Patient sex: M
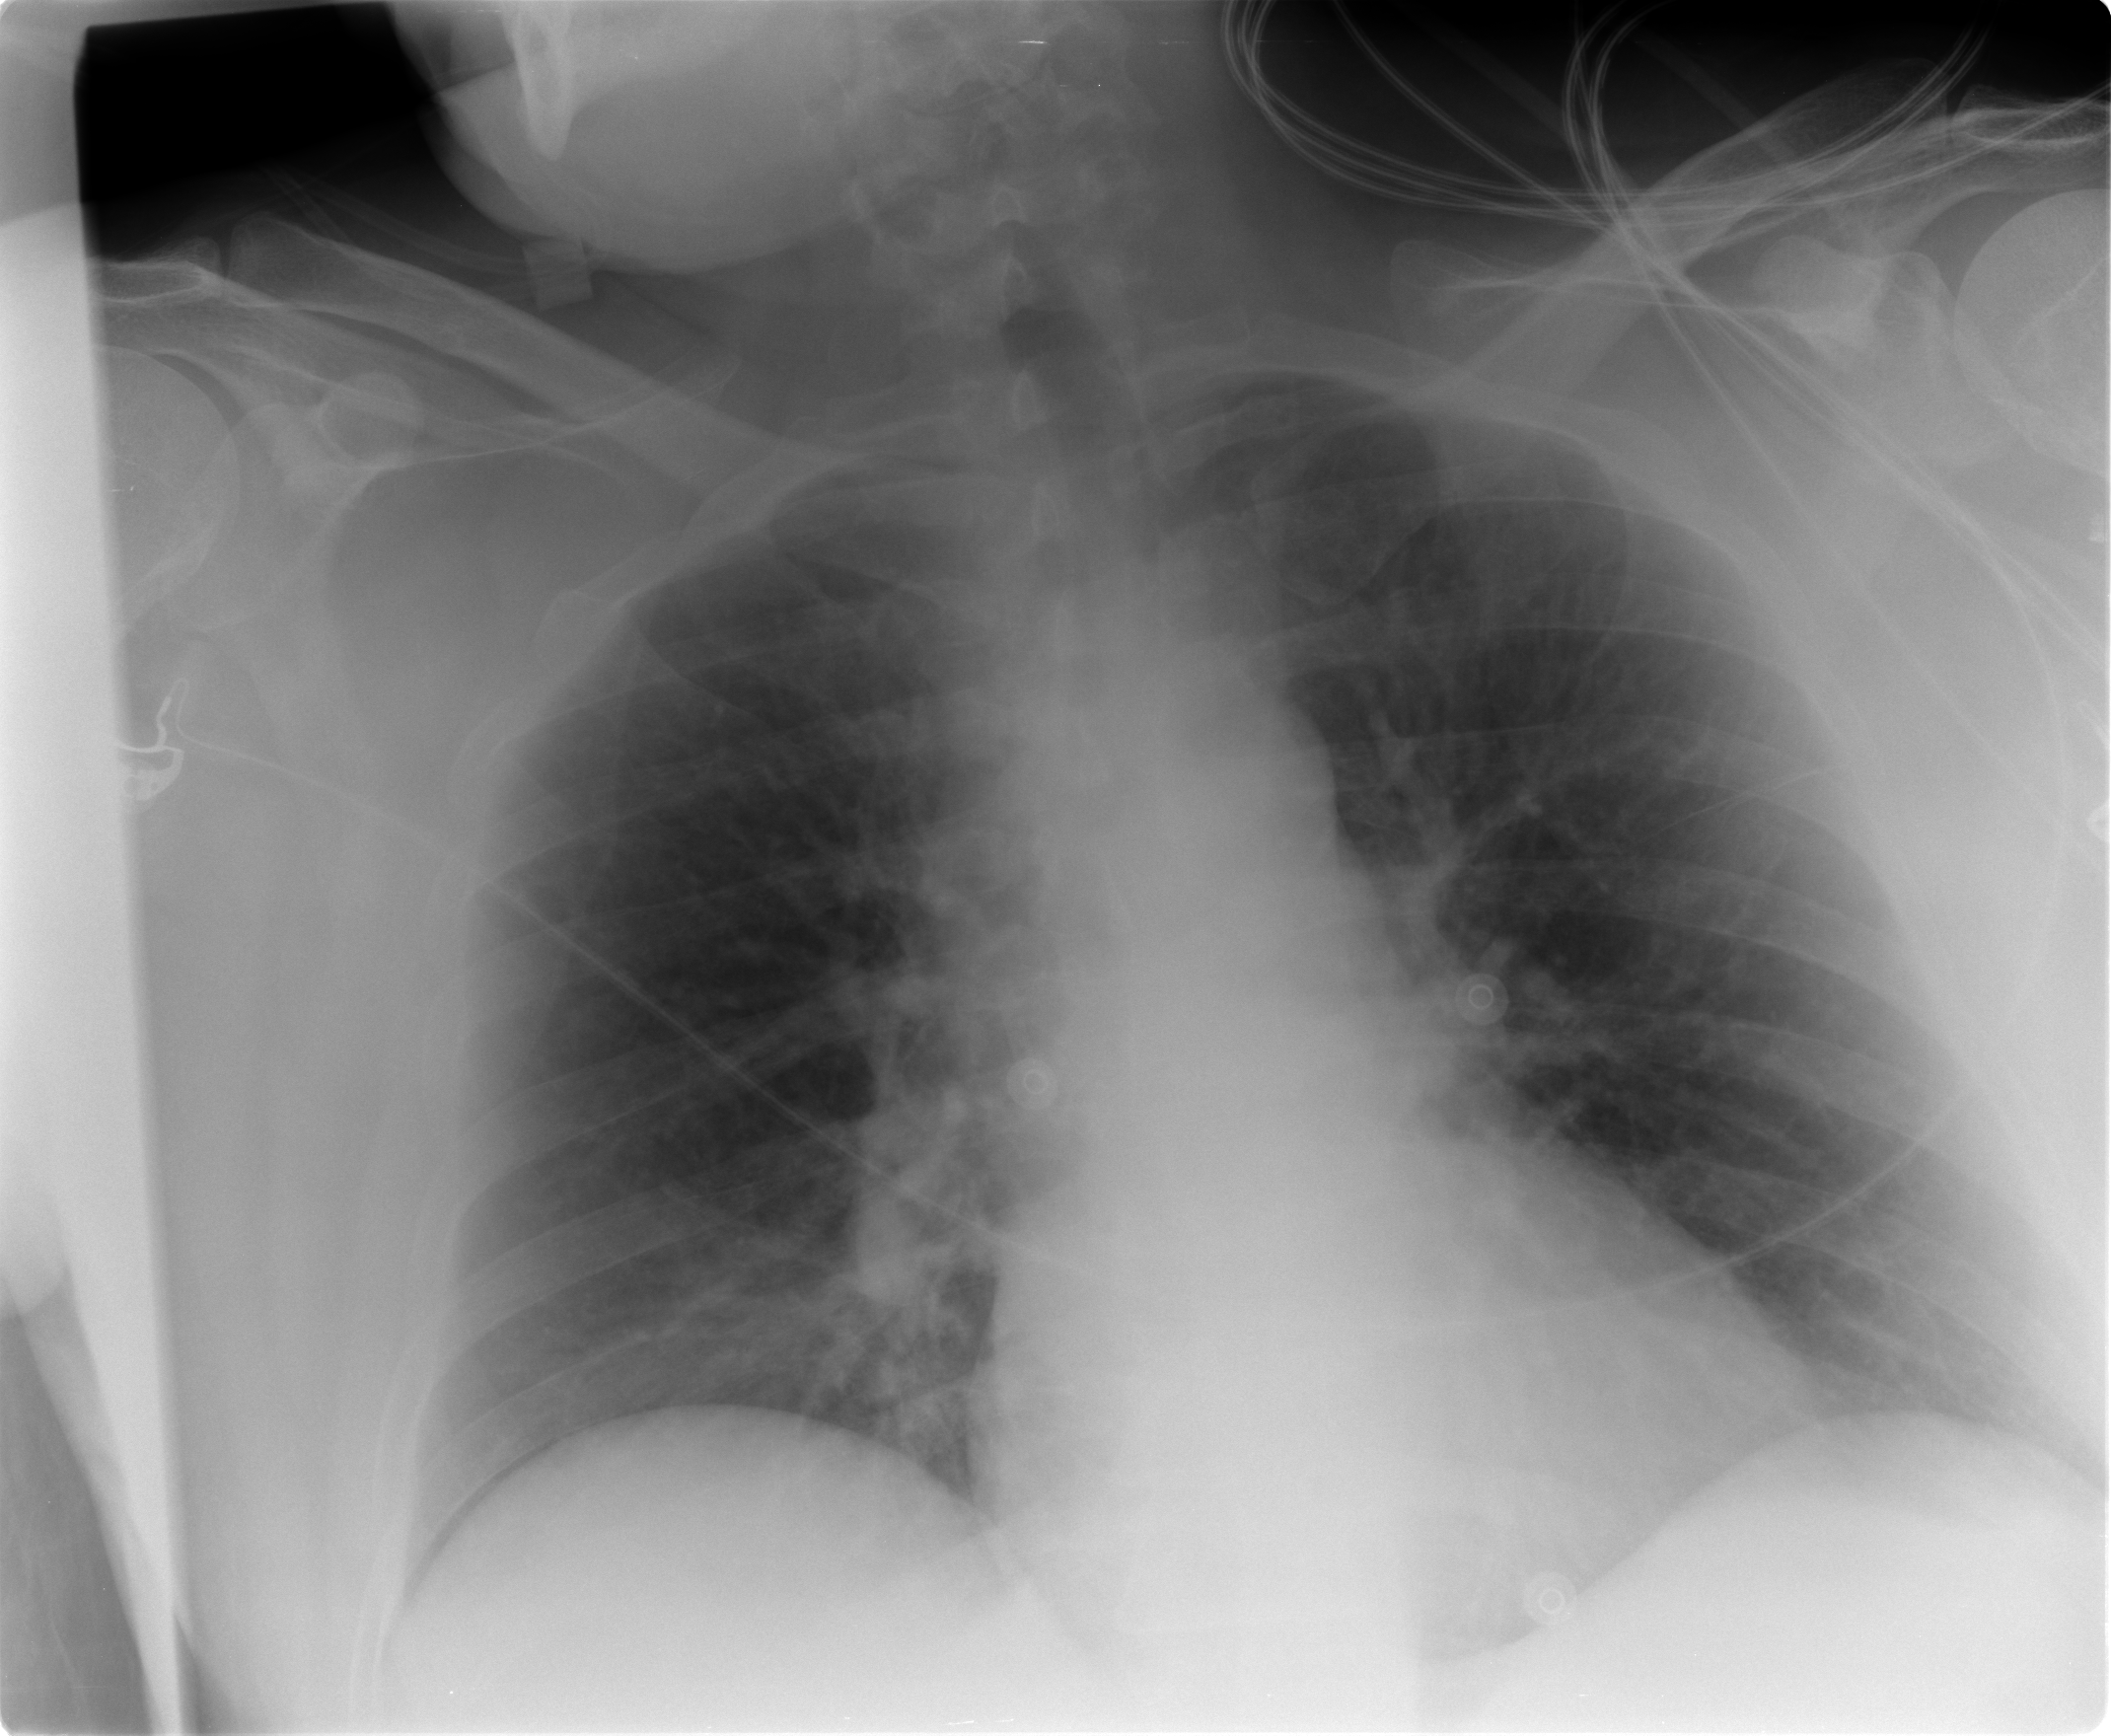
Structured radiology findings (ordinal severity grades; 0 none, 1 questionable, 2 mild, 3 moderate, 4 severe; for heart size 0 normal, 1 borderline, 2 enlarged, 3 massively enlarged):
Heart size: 0
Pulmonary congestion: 0
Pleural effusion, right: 0
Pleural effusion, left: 0
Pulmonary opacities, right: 0
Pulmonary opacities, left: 0
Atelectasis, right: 1
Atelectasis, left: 0